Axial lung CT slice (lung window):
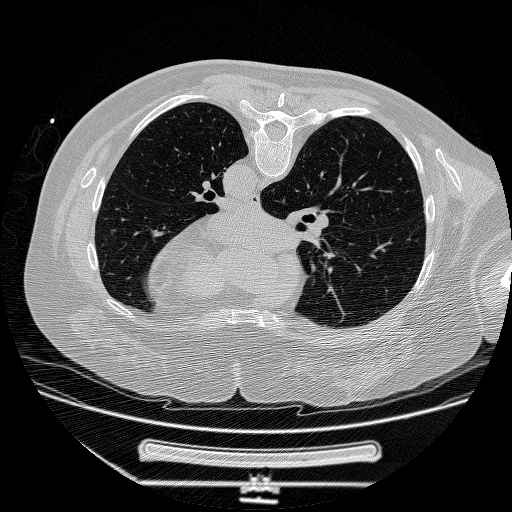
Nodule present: no